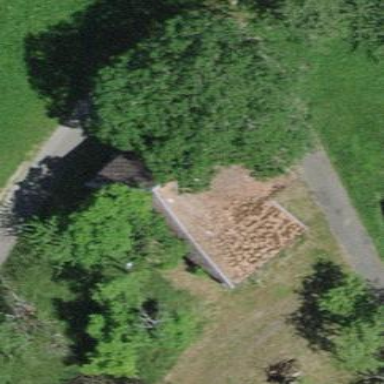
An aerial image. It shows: Barn.